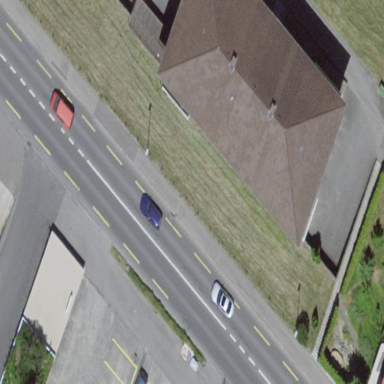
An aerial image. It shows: Residential building.